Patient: sex M, age 48
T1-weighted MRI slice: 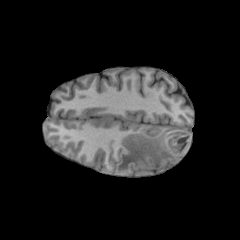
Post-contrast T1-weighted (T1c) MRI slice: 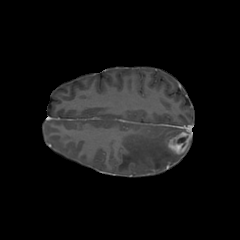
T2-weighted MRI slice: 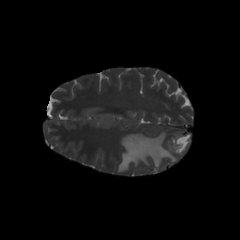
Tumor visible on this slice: yes
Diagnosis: Glioblastoma, IDH-wildtype
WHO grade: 4